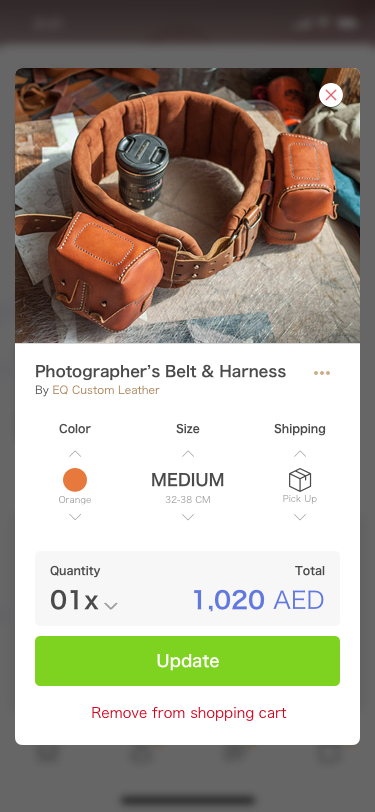
Text in this UI design:
Leather Medium Pouch..
x3
1,020 AED
By EQ Custom Leather
Venz Bread Storage
x1
35 AED
By ViVo H&T
Photographer’s belt & h..
x1
299 AED
By EQ Custom Leather
Sub Total
1,354 AED
VAT
67.7 AED
1,421.7 AED
Total
Check out
My Shopping Bag
x3
Remove from shopping cart
Update
Total
1,020 AED
01x
Quantity
Pick Up
Shipping
32-38 CM
MEDIUM
Size
Orange
Color
By EQ Custom Leather
Photographer’s Belt & Harness